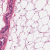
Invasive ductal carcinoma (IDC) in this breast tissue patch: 0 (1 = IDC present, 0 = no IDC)